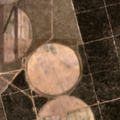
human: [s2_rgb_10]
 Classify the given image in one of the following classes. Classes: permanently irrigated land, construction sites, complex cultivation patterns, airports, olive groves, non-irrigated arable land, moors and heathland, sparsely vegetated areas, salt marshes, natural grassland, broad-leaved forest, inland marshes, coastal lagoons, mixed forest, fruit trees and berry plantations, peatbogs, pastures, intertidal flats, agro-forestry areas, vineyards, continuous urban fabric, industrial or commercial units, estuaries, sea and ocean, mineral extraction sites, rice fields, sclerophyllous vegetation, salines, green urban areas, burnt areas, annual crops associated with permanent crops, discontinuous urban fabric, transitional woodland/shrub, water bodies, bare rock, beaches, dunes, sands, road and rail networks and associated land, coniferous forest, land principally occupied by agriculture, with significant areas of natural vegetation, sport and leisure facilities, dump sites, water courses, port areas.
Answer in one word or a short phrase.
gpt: continuous urban fabric